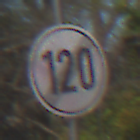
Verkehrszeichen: EndeGeschwindigkeit120
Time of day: MorningAfternoon
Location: Outdoor (Nature)
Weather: Clear
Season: Summer
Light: Natural